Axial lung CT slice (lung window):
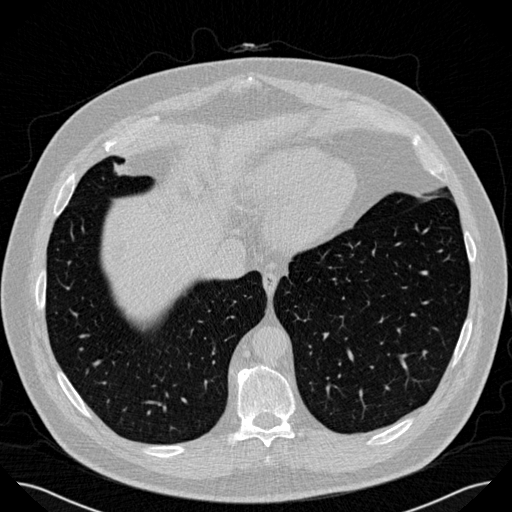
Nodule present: no